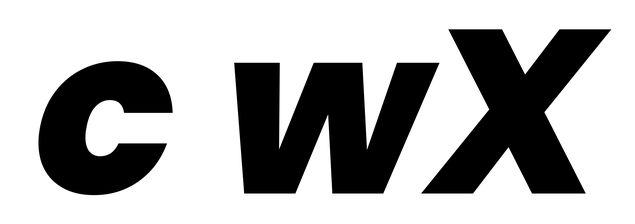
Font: Poppins-ExtraBoldItalic